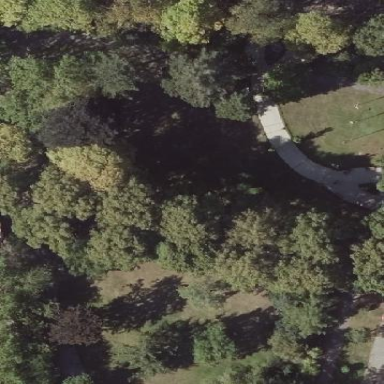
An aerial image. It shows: Park.